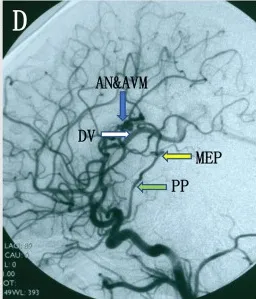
The ultra-selective DSA [anteroposterior (AP) view.
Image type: radiology (ct)